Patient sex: M
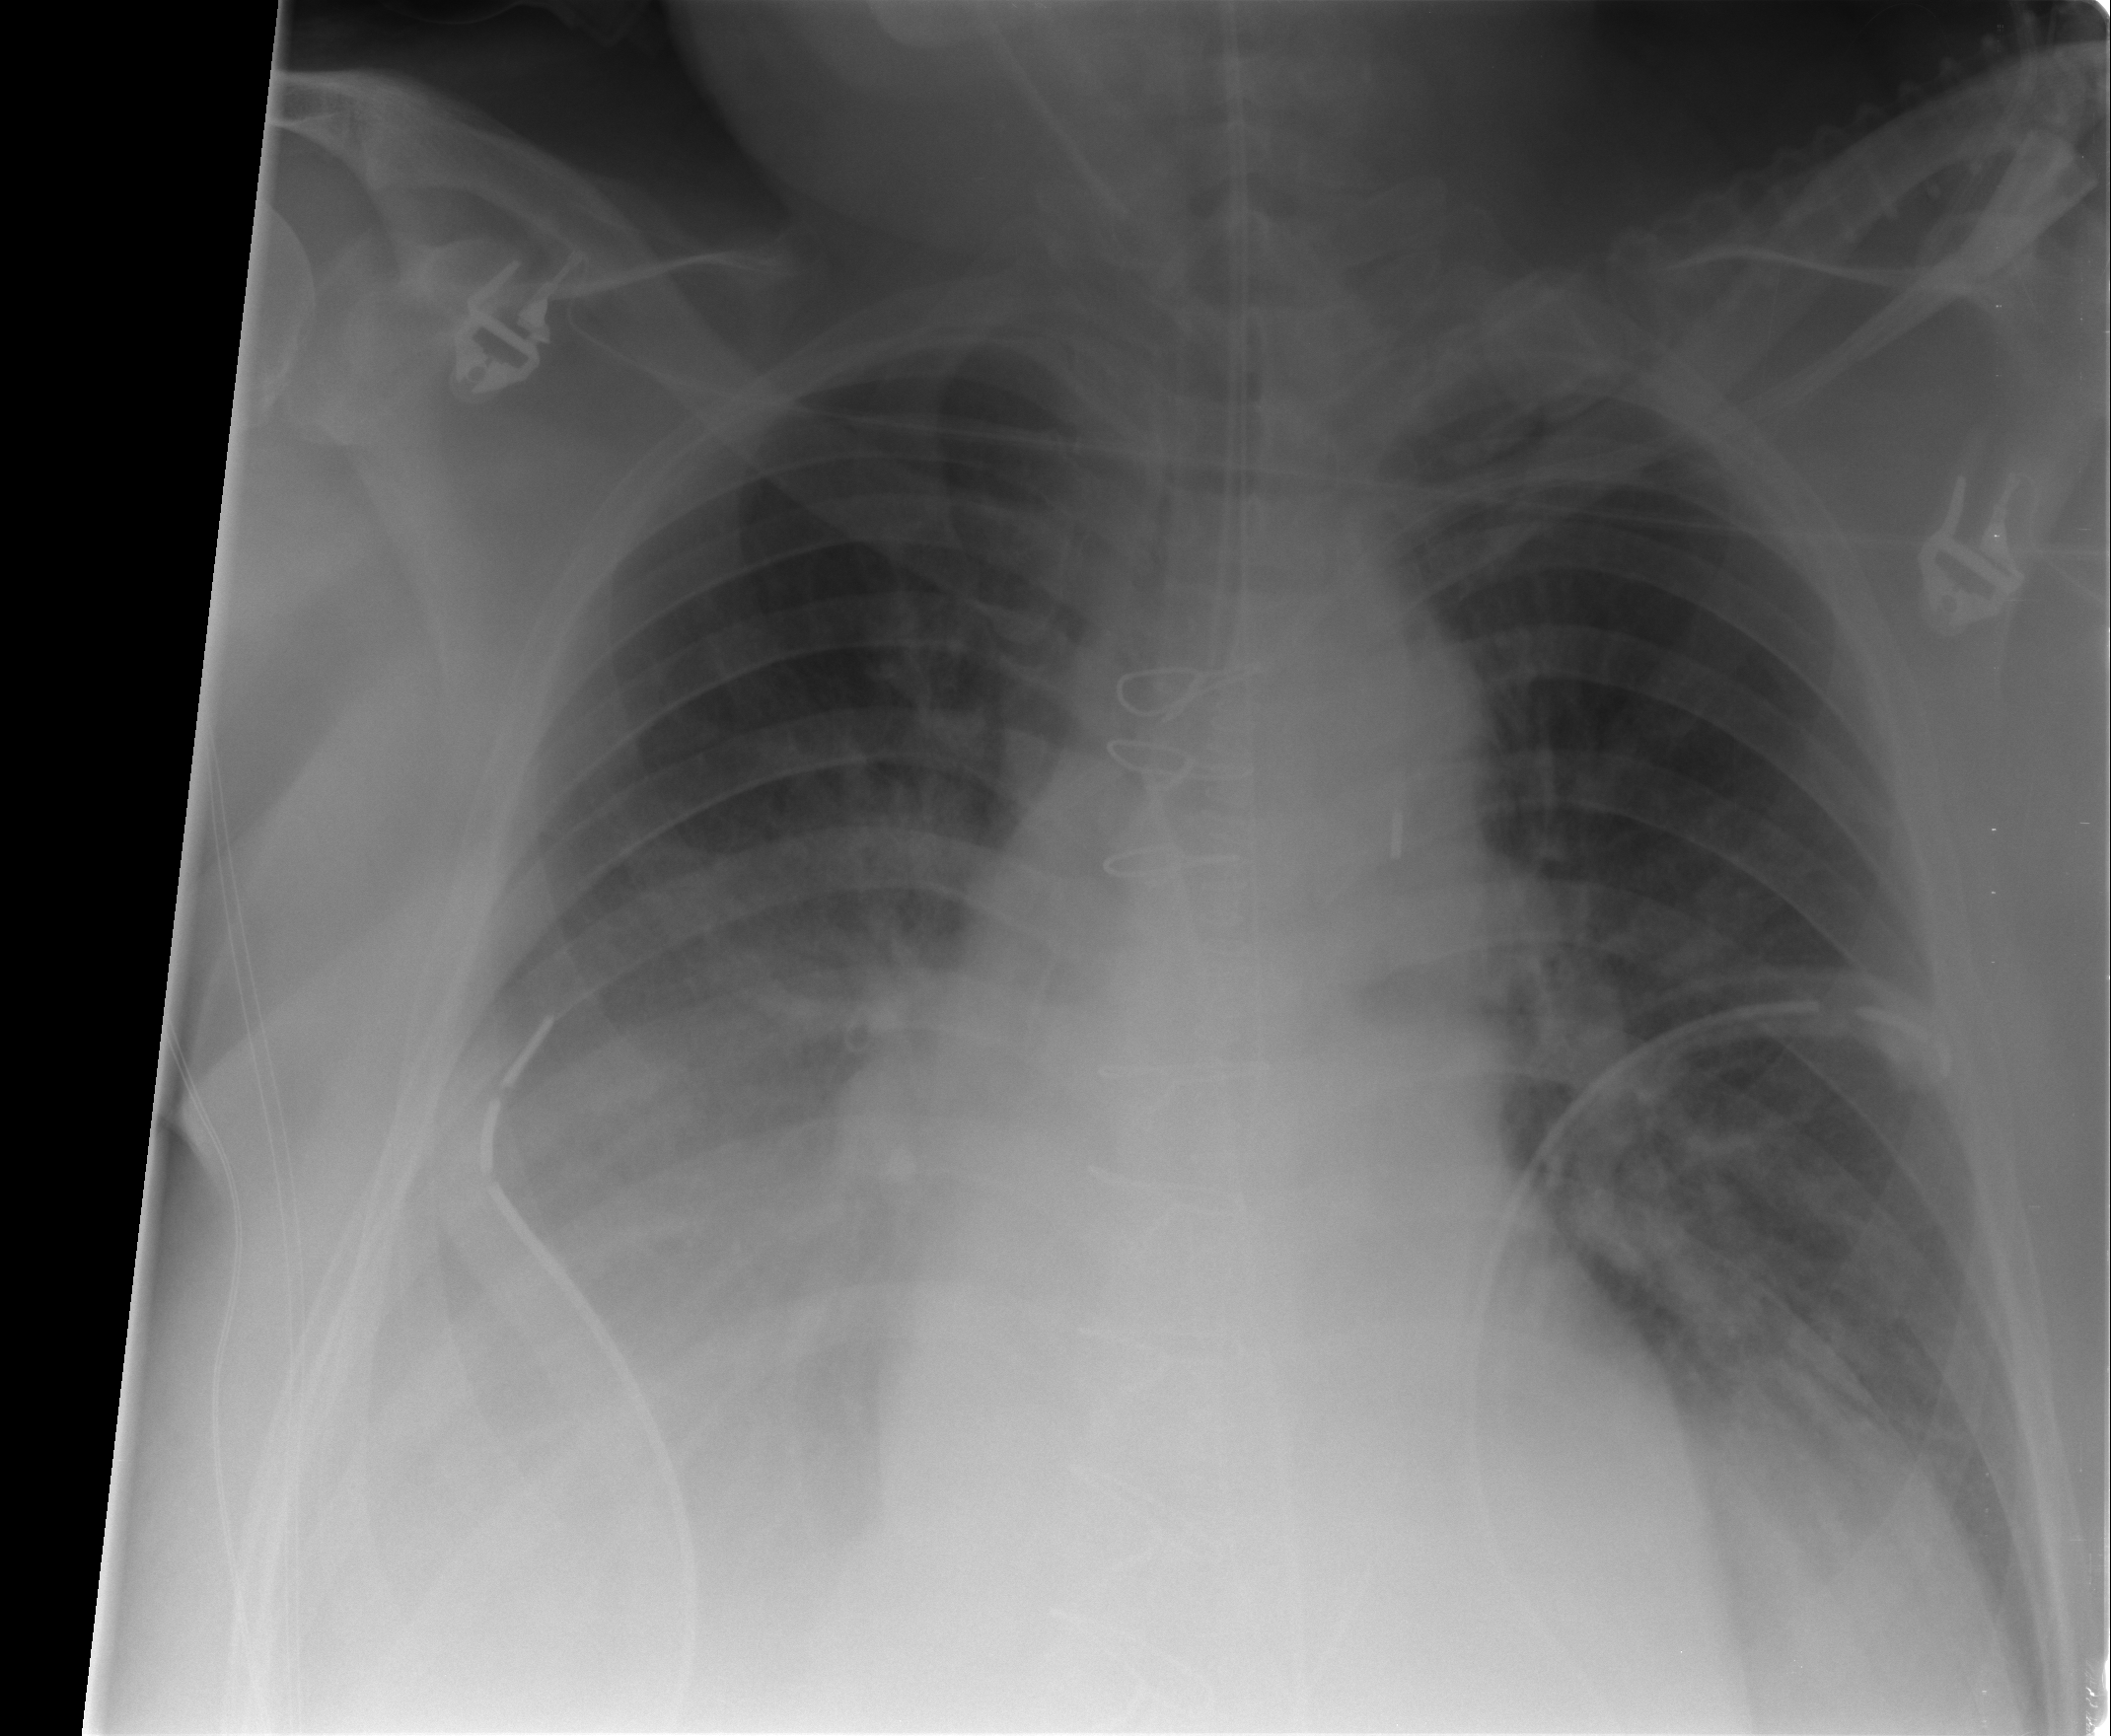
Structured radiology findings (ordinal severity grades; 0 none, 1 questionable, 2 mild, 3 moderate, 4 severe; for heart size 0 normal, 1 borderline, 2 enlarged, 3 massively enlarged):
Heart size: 2
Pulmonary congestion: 2
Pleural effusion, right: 2
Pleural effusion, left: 0
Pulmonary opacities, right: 2
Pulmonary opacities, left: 0
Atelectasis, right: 2
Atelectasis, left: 1